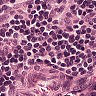
Metastatic tissue present: no